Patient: sex F, age 26
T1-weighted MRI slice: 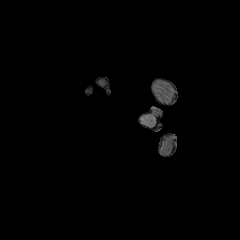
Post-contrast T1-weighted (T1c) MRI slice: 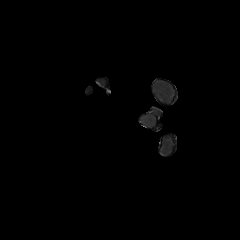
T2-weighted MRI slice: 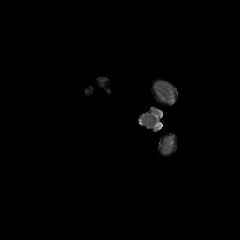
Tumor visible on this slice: no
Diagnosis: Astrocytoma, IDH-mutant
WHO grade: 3